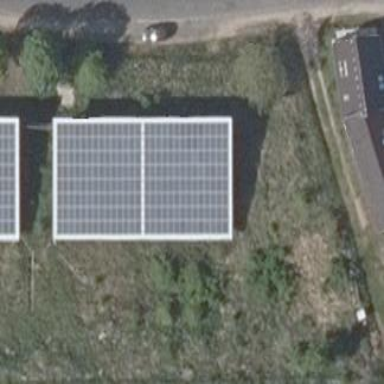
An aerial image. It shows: Solar power generator using photovoltaic method with solar photovoltaic panel types.